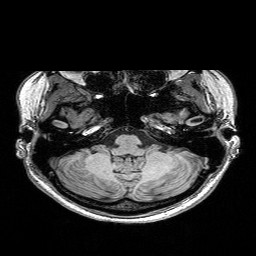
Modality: T1w
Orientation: coronal
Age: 24
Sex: female
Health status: healthy
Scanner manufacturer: siemens
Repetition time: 2.53 s
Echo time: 0.00332 s